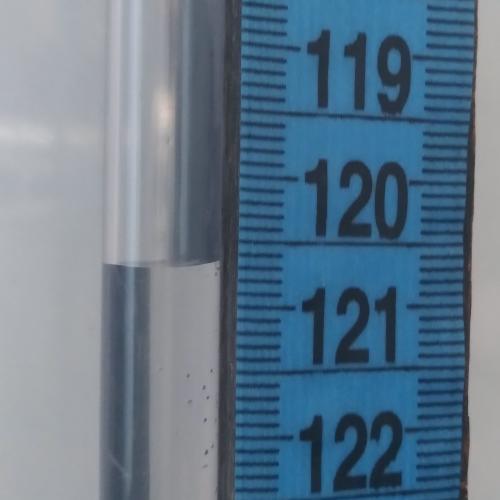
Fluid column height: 120.7 cm